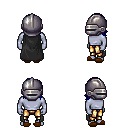
a pixel art fantasy rpg character, male body template, dark elf, purple skin, black cape, gold greaves, blue long bangs hairstyle, metal helm, brown slippers, four views (front, back, left, right), 2x2 character sprite sheet, small pixel art, hard edges, no anti-aliasing